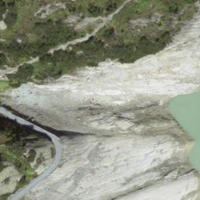
EUNIS habitat code: 26
Species observed at this site:
Rhododendron ferrugineum
Astrantia minor